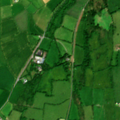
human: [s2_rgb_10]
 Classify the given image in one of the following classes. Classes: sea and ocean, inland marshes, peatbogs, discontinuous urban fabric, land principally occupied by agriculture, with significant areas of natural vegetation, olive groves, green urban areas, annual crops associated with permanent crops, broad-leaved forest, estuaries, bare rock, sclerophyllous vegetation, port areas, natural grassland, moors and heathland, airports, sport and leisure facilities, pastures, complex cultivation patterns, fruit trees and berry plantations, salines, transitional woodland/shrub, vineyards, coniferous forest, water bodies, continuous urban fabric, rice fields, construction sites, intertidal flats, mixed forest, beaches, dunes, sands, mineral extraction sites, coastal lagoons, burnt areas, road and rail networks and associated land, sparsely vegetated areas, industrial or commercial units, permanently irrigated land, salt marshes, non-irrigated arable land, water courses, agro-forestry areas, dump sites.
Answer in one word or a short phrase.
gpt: pastures